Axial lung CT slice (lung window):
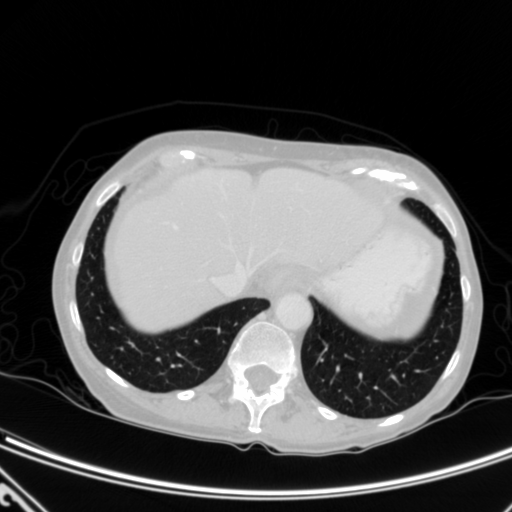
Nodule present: no